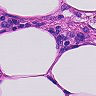
Metastatic tissue present: no